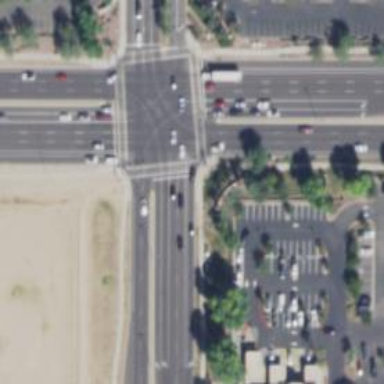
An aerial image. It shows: Solid stop line on the road.